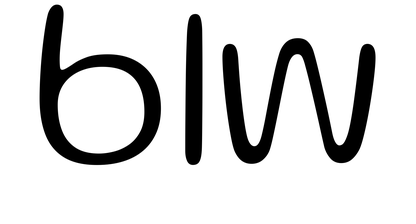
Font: Gluten_ExtraLight